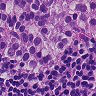
Metastatic tissue present: yes